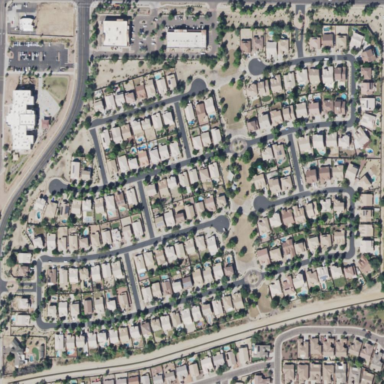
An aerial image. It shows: Gated residential area.